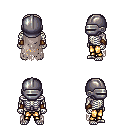
a pixel art fantasy rpg character, male body template, skeleton, gray tattered cape, gold greaves, plain hairstyle, metal helm, leather bracers, four views (front, back, left, right), 2x2 character sprite sheet, small pixel art, hard edges, no anti-aliasing